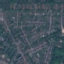
Label: Residential